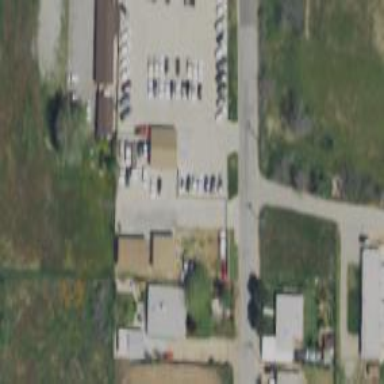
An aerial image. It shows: Building that houses car shop.